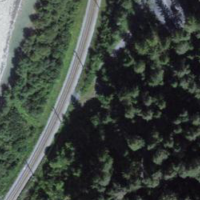
EUNIS habitat code: 43
Species observed at this site:
Lathyrus vernus
Buteo buteo